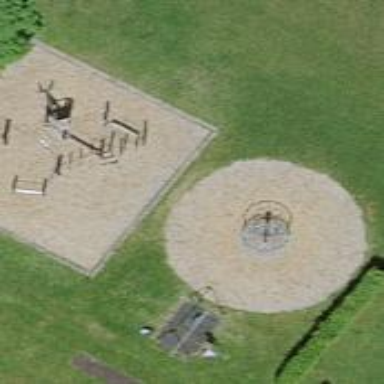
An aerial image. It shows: Playground area for leisure land.